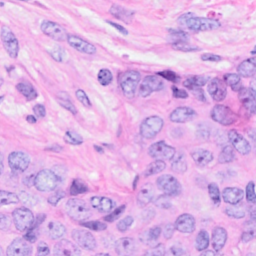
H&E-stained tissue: Breast